Interaction volume radius: 10 \u00c5
Interaction volume height: 25 \u00c5
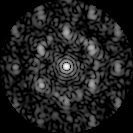
Disorder parameter: 0.6006